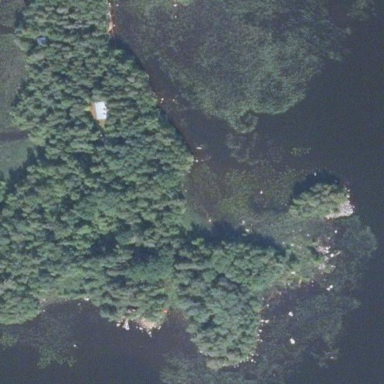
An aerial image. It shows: Islet.